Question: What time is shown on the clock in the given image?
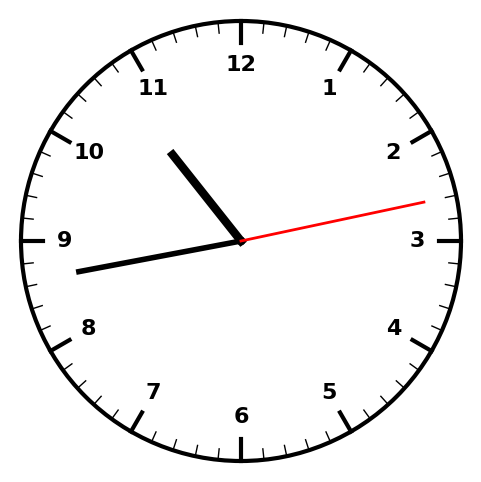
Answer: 10:43:13